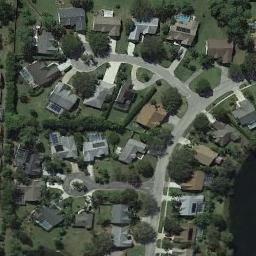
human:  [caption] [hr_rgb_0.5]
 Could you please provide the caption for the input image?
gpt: A dense residential area has some houses in the lawn is next to the lake .

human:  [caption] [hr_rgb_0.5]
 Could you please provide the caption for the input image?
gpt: The dense residential is on the grass next to the lake and some trees .

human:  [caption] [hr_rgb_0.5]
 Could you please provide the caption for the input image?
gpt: There are many roads and neatly arranged houses and trees and large lawns in densely populated areas .

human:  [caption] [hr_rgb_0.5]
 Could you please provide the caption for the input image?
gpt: Some of the houses in the residential area are red .

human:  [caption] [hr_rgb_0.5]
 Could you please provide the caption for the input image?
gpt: There are buildings with green trees and lawns around on dense residential area .